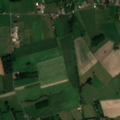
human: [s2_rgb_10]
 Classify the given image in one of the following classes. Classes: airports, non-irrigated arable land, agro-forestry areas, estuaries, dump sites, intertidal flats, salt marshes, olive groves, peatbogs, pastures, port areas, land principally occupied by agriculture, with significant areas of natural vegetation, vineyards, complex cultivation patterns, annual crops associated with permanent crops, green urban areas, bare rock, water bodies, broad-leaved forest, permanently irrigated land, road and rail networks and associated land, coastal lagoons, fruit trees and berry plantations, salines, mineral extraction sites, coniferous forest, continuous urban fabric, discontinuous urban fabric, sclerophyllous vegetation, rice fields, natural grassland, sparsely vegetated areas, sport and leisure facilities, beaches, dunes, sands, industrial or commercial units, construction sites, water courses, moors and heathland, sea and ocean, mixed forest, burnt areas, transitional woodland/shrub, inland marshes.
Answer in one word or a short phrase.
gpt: non-irrigated arable land, pastures, complex cultivation patterns